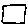
Label: square